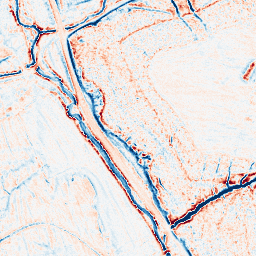
Category: edge_preserving
Decomposition family: anisotropic_diffusion
Decomposition parameters: iterations: 10
kappa: 100
gamma: 0.2
Upsampling method: quadratic
Upsampling parameters: scale: 4
Upsampling scale: 4